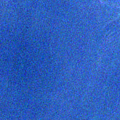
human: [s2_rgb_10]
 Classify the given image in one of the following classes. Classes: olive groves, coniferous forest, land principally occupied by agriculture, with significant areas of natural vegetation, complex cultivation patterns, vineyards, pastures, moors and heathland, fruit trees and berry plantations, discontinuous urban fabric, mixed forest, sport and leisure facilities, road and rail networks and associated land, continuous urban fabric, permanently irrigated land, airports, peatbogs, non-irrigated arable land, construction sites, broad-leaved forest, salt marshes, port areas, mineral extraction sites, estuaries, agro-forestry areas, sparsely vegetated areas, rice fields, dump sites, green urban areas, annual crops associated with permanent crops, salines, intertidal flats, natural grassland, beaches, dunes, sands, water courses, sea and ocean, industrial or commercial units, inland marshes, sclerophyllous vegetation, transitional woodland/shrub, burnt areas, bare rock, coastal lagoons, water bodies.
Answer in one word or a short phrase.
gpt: water bodies